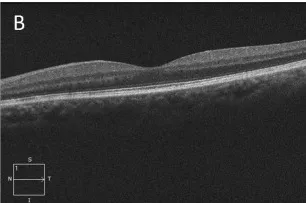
OCT results of the right eye.
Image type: ophthalmic_imaging (oct)